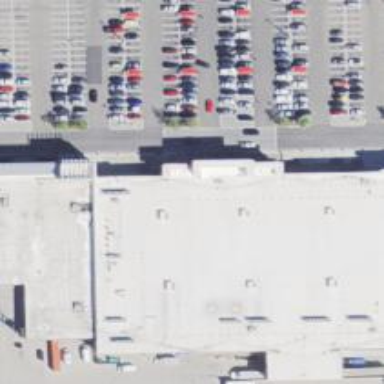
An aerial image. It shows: Supermarket.